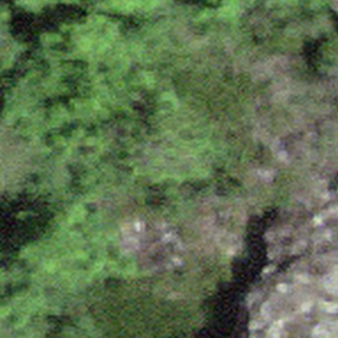
Label: other